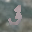
Label: 3